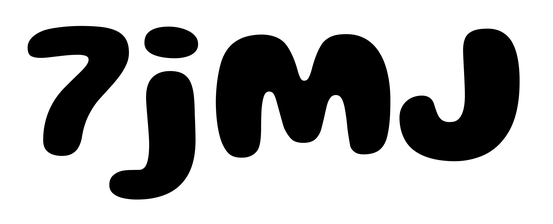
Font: Gluten_Bold